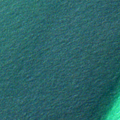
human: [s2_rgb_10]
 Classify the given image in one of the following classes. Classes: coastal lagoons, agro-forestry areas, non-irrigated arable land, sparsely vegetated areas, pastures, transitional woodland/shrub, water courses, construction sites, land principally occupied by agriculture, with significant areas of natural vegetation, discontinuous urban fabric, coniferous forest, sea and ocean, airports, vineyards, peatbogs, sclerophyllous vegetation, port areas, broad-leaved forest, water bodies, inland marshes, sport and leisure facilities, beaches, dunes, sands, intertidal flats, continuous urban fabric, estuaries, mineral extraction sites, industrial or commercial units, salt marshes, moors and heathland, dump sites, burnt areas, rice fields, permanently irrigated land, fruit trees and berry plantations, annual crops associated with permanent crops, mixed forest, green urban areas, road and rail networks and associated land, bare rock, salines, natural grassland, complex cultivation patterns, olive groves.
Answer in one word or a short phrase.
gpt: sea and ocean